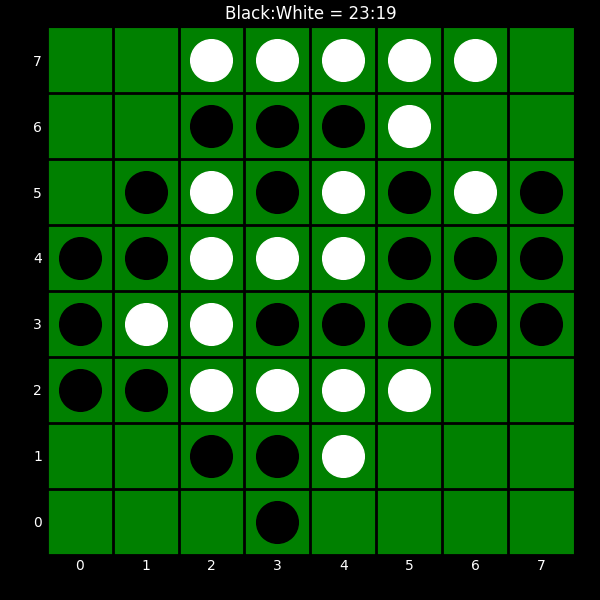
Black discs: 23
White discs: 19